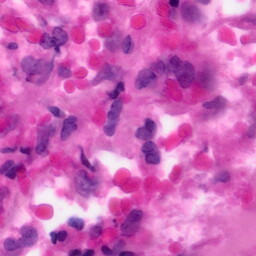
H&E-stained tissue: Pancreatic